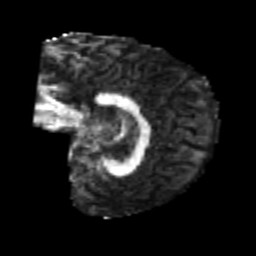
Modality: FA
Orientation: sagittal
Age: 25
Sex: female
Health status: healthy
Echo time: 0.074 s